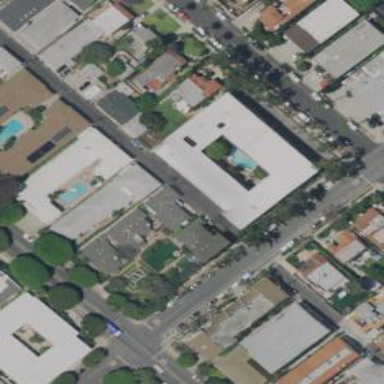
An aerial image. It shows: Residential alley with asphalt surface.